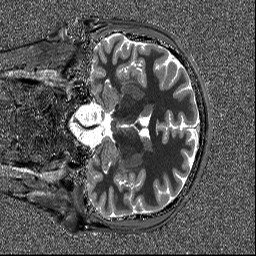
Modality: T1map
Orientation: coronal
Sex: male